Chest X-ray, PA view. Patient: 69 years old, sex M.
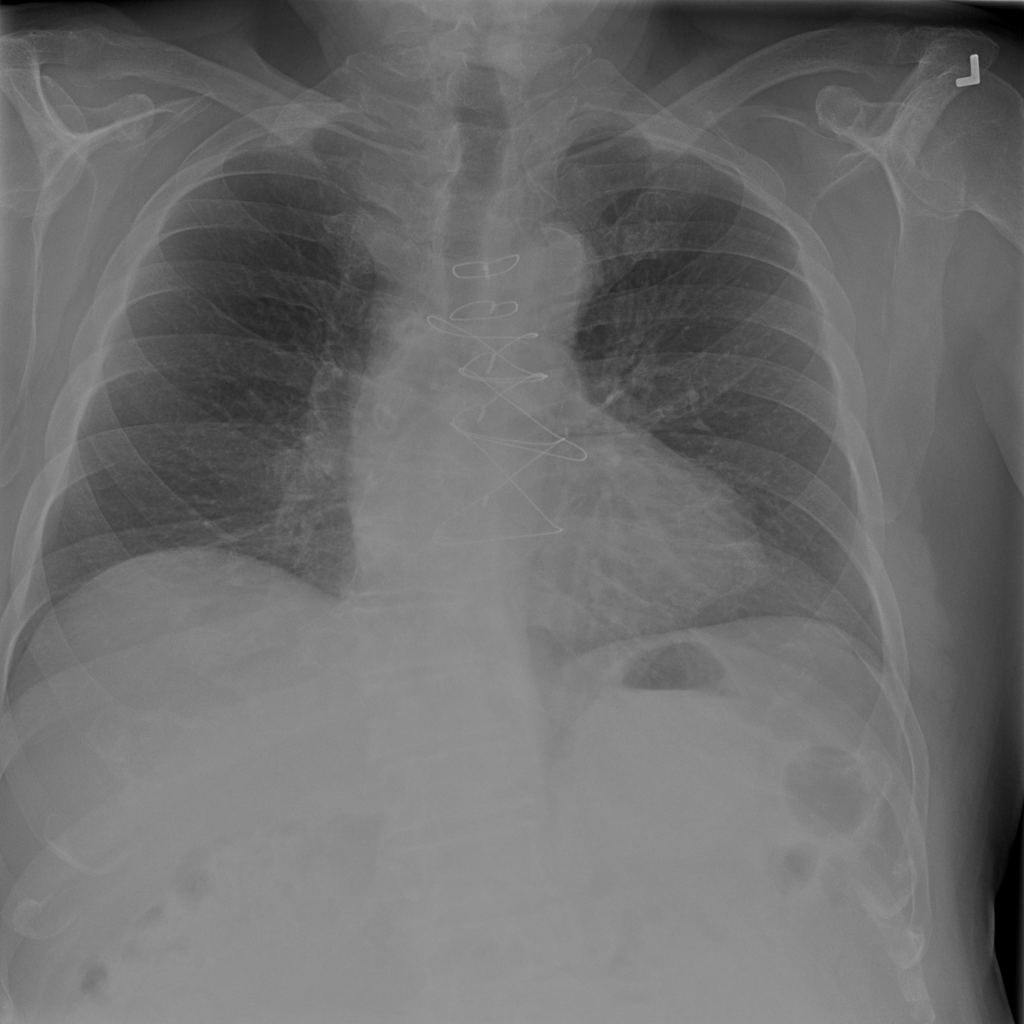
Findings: No Finding